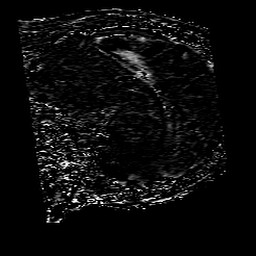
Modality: SWI
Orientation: sagittal
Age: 55
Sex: female
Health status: ill
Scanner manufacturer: philips
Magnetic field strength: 3 T
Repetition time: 0.031 s